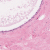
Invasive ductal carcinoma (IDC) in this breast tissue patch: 0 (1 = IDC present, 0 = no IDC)